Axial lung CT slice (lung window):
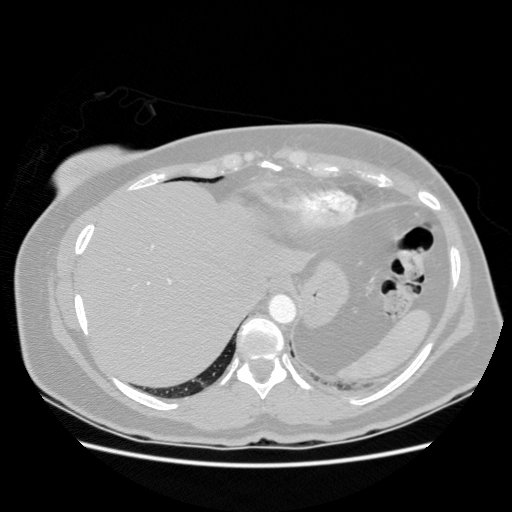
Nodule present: no